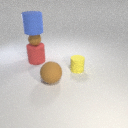
large red rubber cylinder below small brown rubber sphere